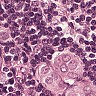
Metastatic tissue present: no